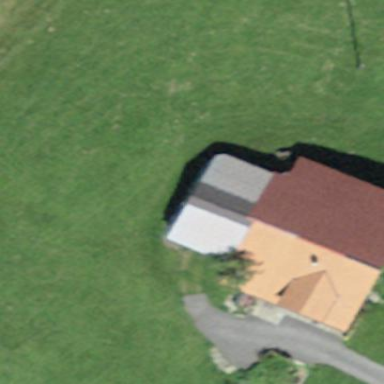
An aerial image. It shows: Farm building.